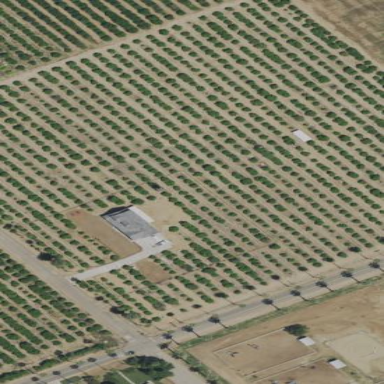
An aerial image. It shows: Orchard.